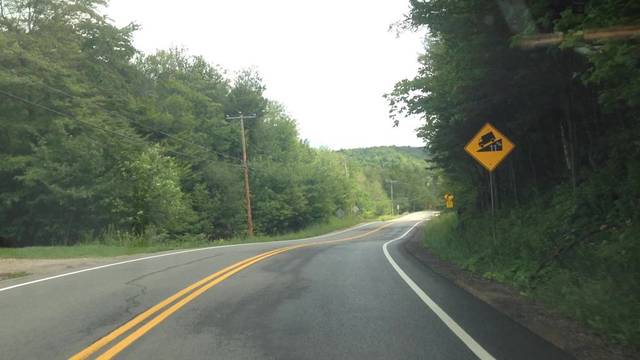
Region: Canada
Coordinates: 45.936, -74.444